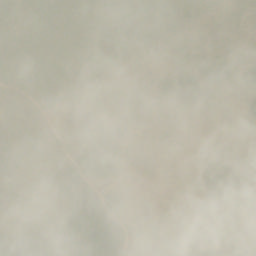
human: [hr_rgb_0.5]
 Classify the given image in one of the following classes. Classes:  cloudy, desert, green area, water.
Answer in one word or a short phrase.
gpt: cloudy